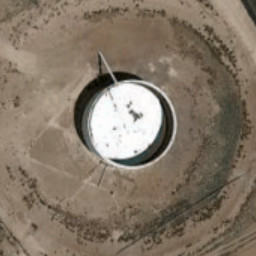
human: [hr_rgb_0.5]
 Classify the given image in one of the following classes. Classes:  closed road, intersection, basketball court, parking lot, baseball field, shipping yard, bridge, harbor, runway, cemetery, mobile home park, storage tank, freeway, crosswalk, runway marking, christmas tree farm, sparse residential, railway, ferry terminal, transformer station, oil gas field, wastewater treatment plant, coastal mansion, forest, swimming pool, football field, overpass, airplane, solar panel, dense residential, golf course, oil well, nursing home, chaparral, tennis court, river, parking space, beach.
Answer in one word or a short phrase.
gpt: storage tank